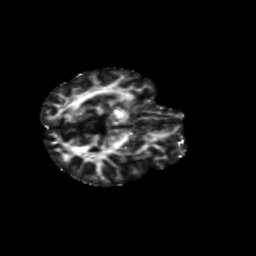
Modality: FA
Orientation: axial
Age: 62
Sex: female
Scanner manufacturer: siemens
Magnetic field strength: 3 T
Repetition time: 4.71 s
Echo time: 0.0906 s